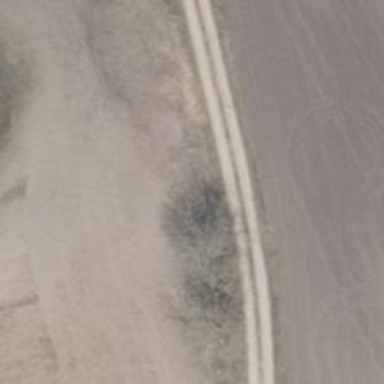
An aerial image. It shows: Gravel track with track type of grade3.